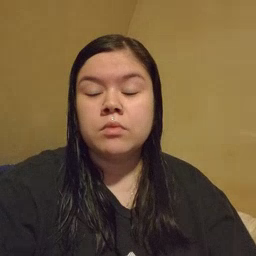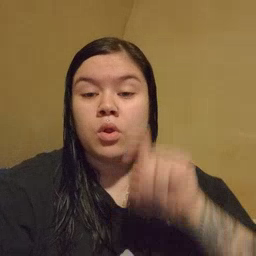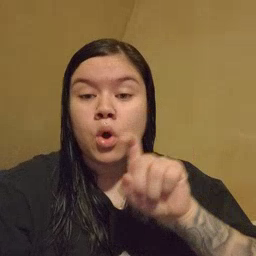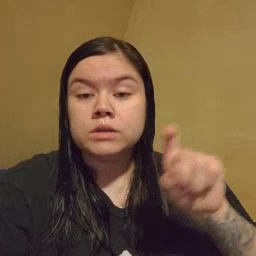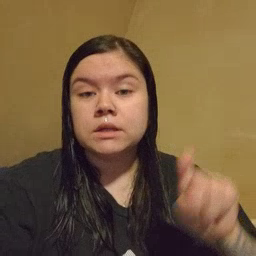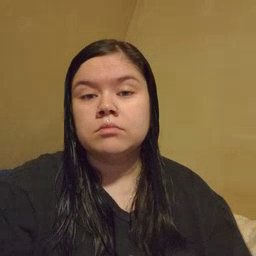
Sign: closet